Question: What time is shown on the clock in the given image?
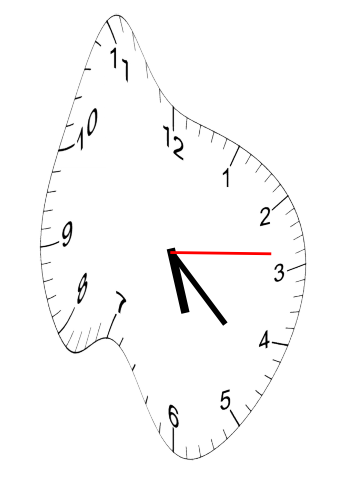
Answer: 05:22:14